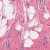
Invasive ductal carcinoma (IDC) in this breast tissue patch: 0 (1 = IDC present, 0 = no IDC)